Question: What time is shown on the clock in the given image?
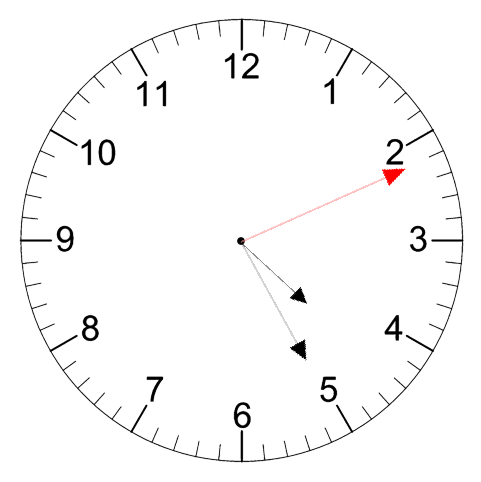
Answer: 04:25:11